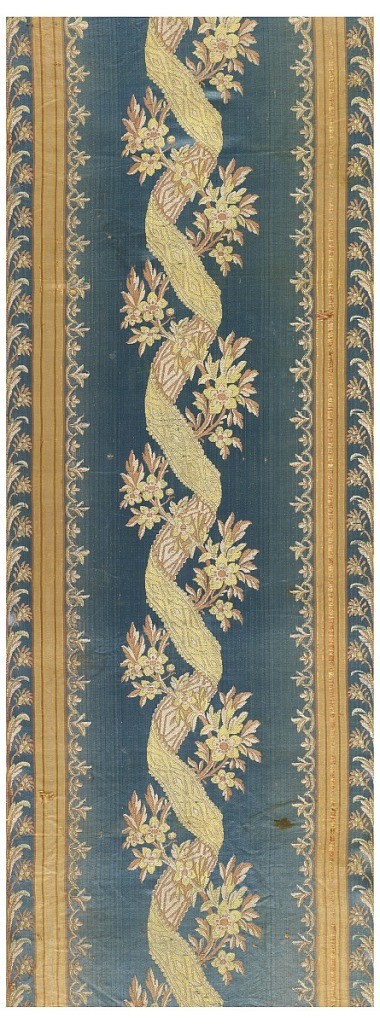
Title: Textile
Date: early 19th century
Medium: silk Technique: compound satin weave
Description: Narrow panel with borders on each side. Blue satin ground with a broad central band of floral vine entwined with serpentine ribbon. Symmetrical borders with stripes and flowers. Design in extra wefts of green, pink, and tan silk.